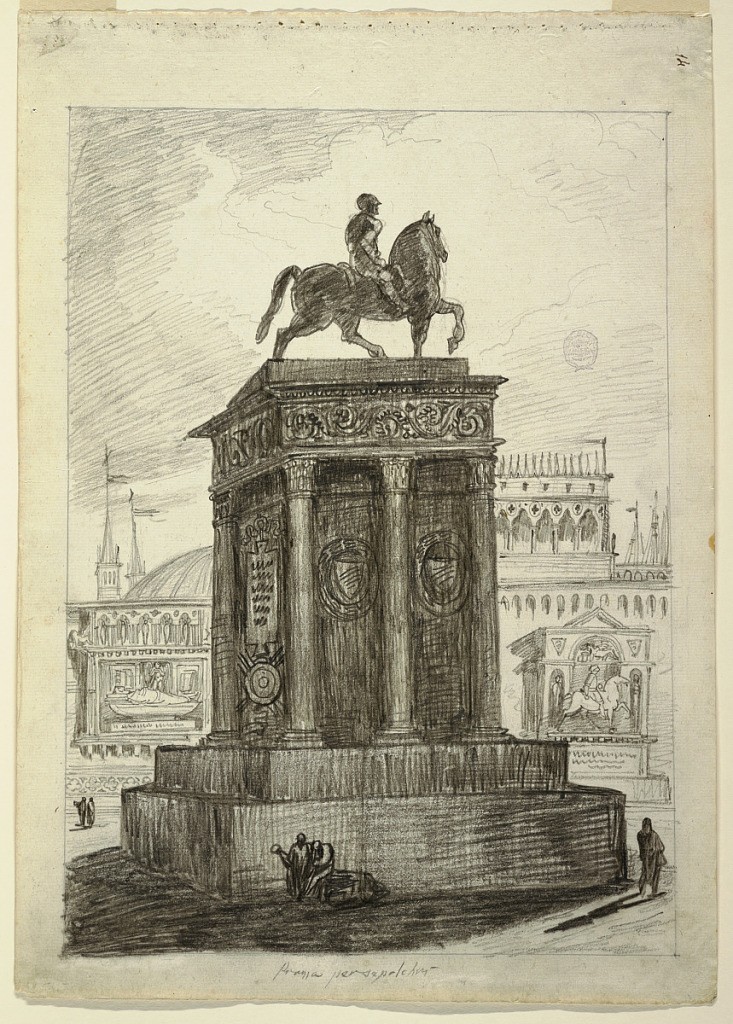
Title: Venetian Architecture Capriccio with the Colleoni by Andrea Verrochio
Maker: Felice Giani, Italian, 1758–1823
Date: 1800–1825
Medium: Black chalk with traces of graphite on laid paper
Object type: Drawing
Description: Very high somewhat altered monument of Colleoni, seen from right corner of back with mourning figures beside. In background, fantastical Venetian structures; at left, sepulchral monument  at wall of church. At right, monument with equestrian statue in front of upper part of structure which has appearance of mausoleum. Front, variation of monument to Nicola Orsini, Church of St. John and Paul in Venice. Framing lines. Inscribed by Giani in graphite: Piazza per sepolchri. Written in upper right corner, horizontally in ink: 14.